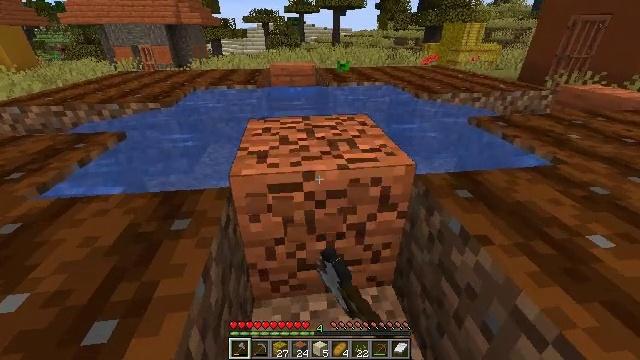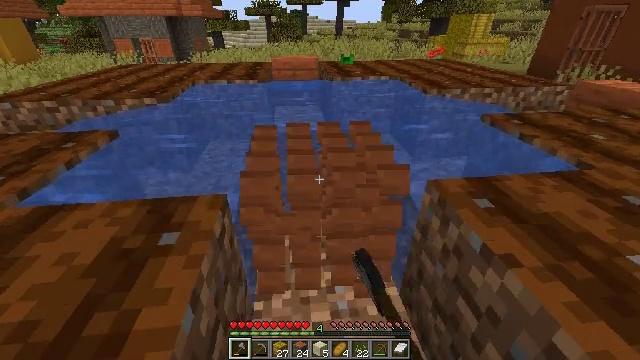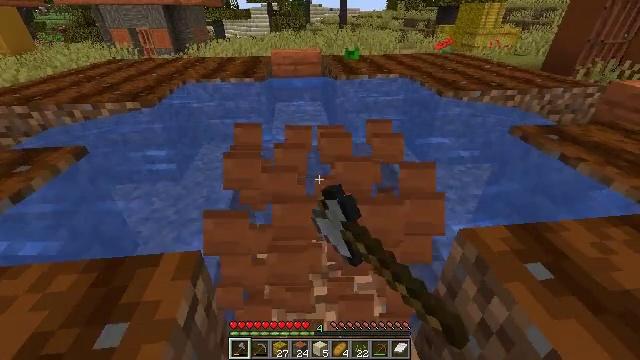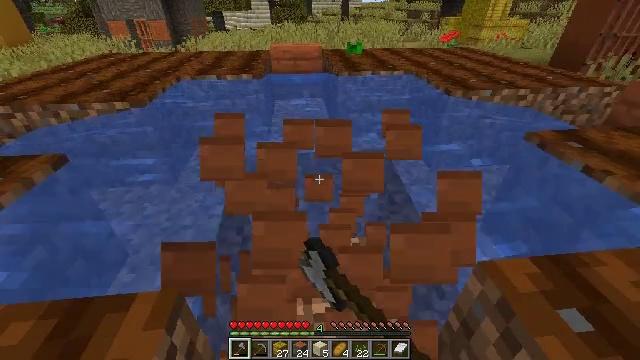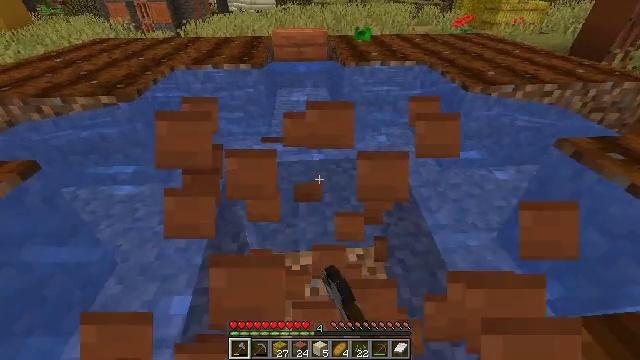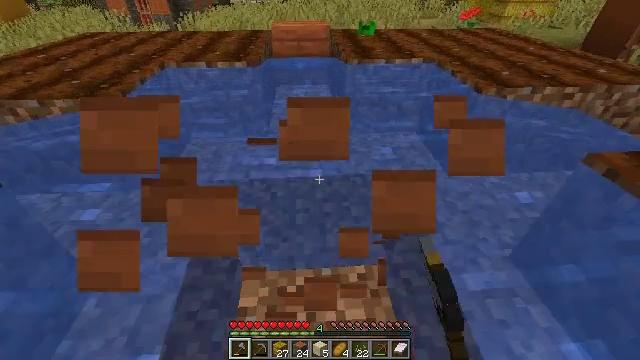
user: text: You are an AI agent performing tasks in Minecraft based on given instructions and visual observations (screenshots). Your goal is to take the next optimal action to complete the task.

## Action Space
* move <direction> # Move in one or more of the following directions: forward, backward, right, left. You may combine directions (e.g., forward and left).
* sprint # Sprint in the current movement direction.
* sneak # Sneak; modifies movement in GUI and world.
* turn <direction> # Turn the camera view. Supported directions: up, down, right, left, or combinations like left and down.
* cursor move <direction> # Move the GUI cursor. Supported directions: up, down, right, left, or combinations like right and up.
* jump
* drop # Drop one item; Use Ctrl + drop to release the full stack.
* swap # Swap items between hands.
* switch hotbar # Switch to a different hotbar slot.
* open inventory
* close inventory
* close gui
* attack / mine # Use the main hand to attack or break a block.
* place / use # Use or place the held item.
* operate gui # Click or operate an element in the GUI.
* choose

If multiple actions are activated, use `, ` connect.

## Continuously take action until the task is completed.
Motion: motion action
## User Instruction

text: Collect acacia planks from a structure.
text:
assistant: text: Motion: move forward, turn down, attack / mine
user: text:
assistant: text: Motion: move forward, turn down, attack / mine
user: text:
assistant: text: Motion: move forward, turn down, attack / mine
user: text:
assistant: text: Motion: move forward, turn left and down, attack / mine
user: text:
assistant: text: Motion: move forward, turn down, attack / mine
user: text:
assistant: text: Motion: attack / mine